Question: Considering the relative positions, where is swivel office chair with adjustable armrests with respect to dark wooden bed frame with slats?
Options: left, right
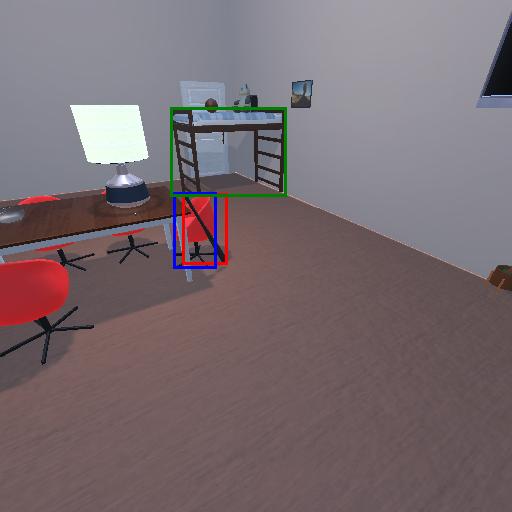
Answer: left